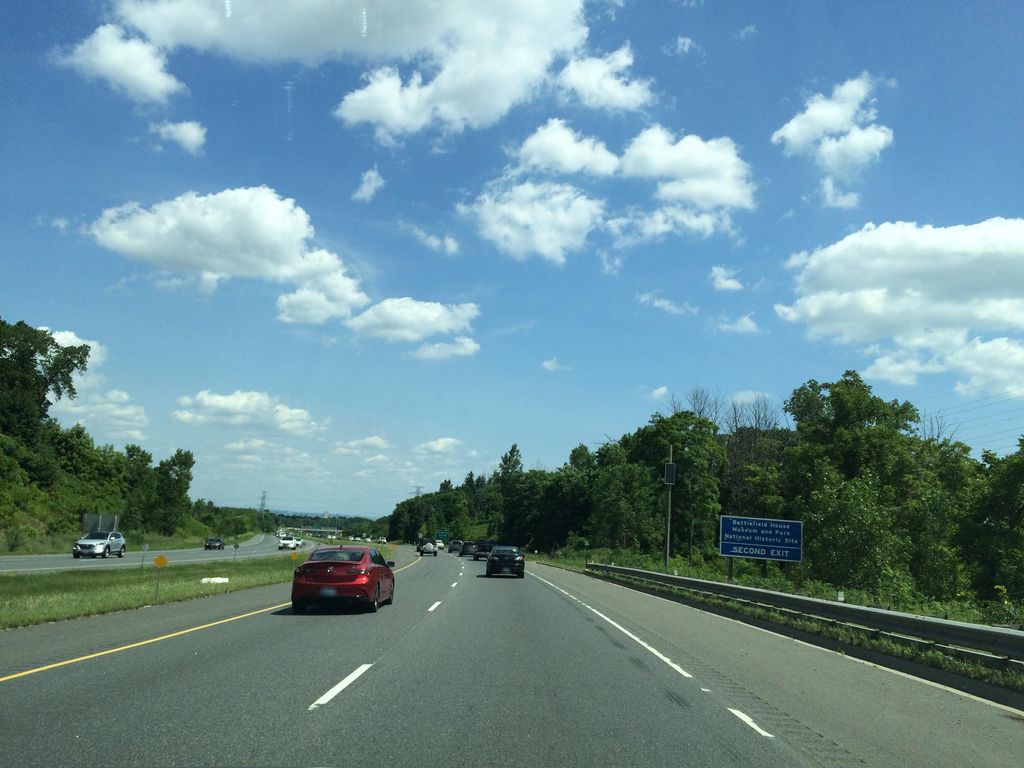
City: hamilton